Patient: sex F, age 48
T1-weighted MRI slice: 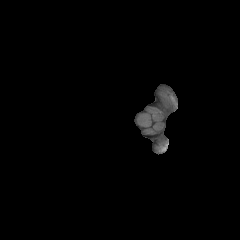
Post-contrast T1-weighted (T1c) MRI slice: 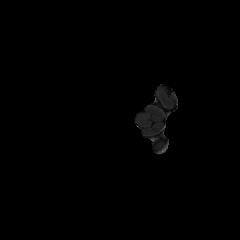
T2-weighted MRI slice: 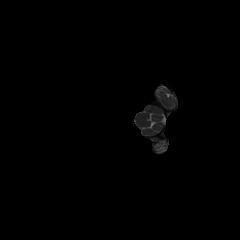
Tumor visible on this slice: no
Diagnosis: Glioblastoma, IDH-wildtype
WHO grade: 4